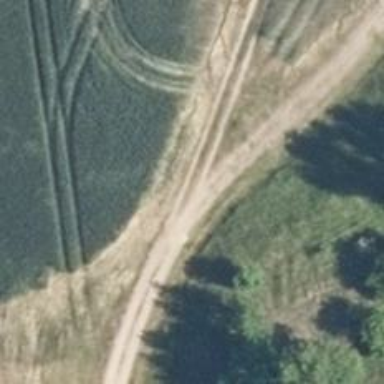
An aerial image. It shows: Track with grade 4 track type.